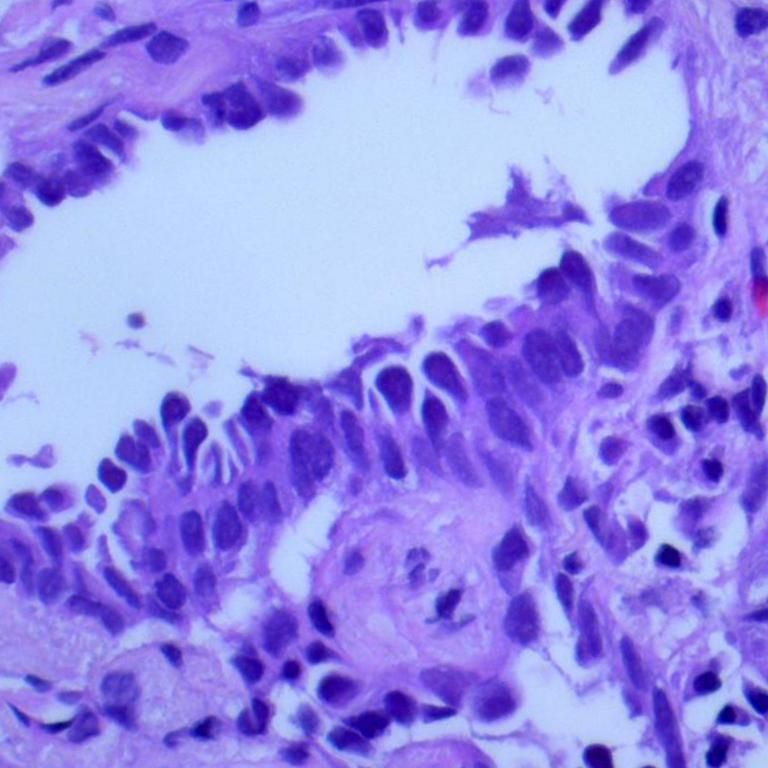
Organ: lung
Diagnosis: adenocarcinomas